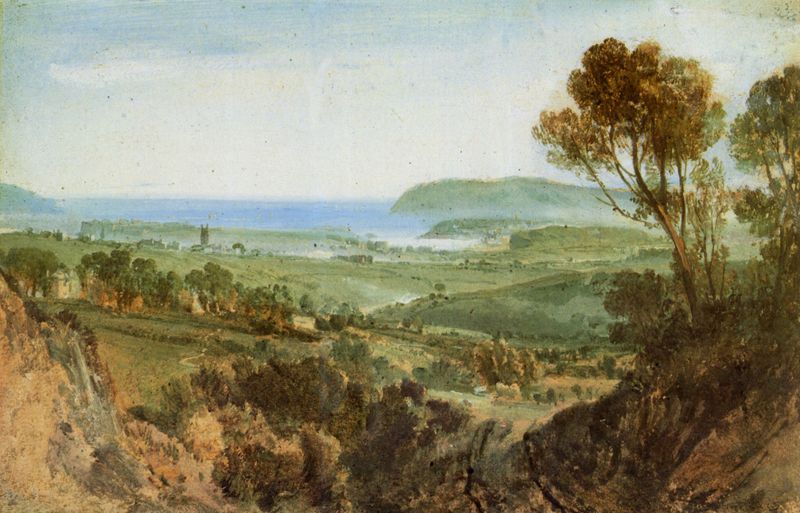
Titel: Blick über den Hafen von Plymouth
Künstler: William Turner
Standort: USA
Institution: Privatsammlung
Schlagwörter: baum, berg, blau, felsen, gemälde, himmel, laub, meer, schatten, wasser, weiß, wolken, aquarell, bäume, grün, landschaft, menschen, ocker, see, stadt, ufer, braun, hintergrund, licht, pastell, blick, gras, weg, wiese, wolke, bach, erde, feld, felder, ferne, horizont, horizontlinie, häuser, hügel, natur, strauch, weite, busch, büsche, gewässer, kirche, sträucher, wege, wiesen, insel, personen, sanft, tal, anhöhe, turm, aussicht, küste, sommer, ort, abhang, berge, fels, hang, klippen, dorf, dunst, nebel, schlucht, herbst, figuren, hafen, romantik, aufsicht, gefälle, vue, fernsicht, freilicht, hänge, arbre, ciel, nature, paysage, peinture, eau, clocher, inseln, montagne, quelle, weitblick, horizonz, dirf, dunstig, landzungen, mer, unfer, aquarelle, champs, fiuren, océan, lendschaft, sentier, précipice, roc